Question: I am following <URL> to work with azure notification hub. What i am trying to do is creating the web api that registers the devices with the Azure notification hub. When i send the request for registering the device as shown in the article it hits the azure notification hub.
Below is the screen shot of my azure portal. Which shows there was a request for registration.
But when i try to get the details of the registered devices using the following code it is always 0.
'''
var registrationsCount = await hub.GetAllRegistrationsAsync(Int32.MaxValue);
return registrationsCount.Count().ToString();
'''
Now i have few questions :
1 ) how can i explore the registered device details ?
2 ) How i can i send a test notification to the ios devices from back end. Below is the code that i am using to send test notifications.
'''
var payload = string.Format(toastTemplate, message);
hub.SendAppleNativeNotificationAsync(payload, "worldnews");
'''
3 ) If i am using the web api as back end is it necessary to configure the ios app details in azure notification hub ? i.e uploading the certificate and other details on azure portal ?

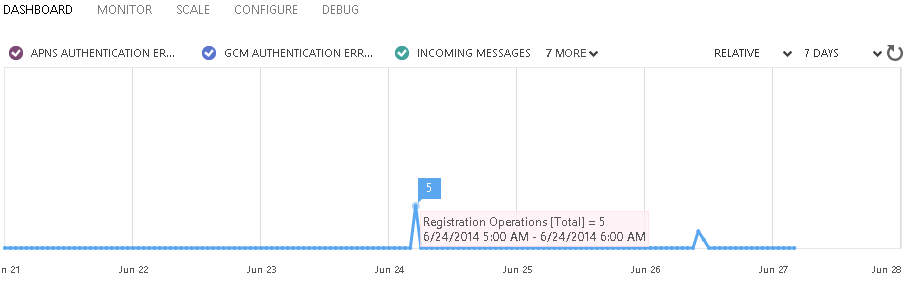
Answer: Your first problem is how you are calling 'GetAllRegistrationsAsync'. The parameter is not the maximum count of registrations you want back. It's the index of the first registration you want. Under most scenarios, that would be 0, not 'Int32.MaxValue'
See: <URL>
'''
public Task<CollectionQueryResult<RegistrationDescription>>
GetAllRegistrationsAsync(int top)
'''
Bear in mind, also, that this method returns a maximum of 100 registrations. If you want more, you'll need to use the ContinuationToken.
Here's the code I use to get the registrations:
'''
internal async Task<List<RegistrationDescription>> GetAllRegisteredDevicesAsync()
{
var hub = NotificationHubClient.CreateClientFromConnectionString(
Settings.Default.AzureNotificationsMobileAppFullSharedAccessListenerConnection,
Settings.Default.AzureNotificationsMobileAppHubName,
Settings.Default.AzureNotificationsTestSendMode);
var allRegistrations = await hub.GetAllRegistrationsAsync(0);
var continuationToken = allRegistrations.ContinuationToken;
var registrationDescriptionsList = new List<RegistrationDescription>(allRegistrations);
while (!string.IsNullOrWhiteSpace(continuationToken))
{
var otherRegistrations = await hub.GetAllRegistrationsAsync(continuationToken, 0);
registrationDescriptionsList.AddRange(otherRegistrations);
continuationToken = otherRegistrations.ContinuationToken;
}
return registrationDescriptionsList;
}
'''
Note that this method should be used if you have only a few hundred, perhaps a few thousand registrations. If you have tens, hundreds of thousands or millions of registrations, you should not use this method, and find a more efficient method to find what you need.